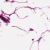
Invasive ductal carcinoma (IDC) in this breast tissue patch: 0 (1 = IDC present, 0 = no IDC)